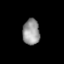
Tissue: prostate
Cell type: T cells
Senescence score: 0.3415
Nuclear area (px): 432
Mean DAPI intensity: 150.743